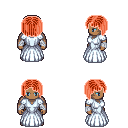
a pixel art fantasy rpg character, male body template, human, dark skin, underdress, robe skirt, red pageboy hairstyle, white cloth bandages, four views (front, back, left, right), 2x2 character sprite sheet, small pixel art, hard edges, no anti-aliasing